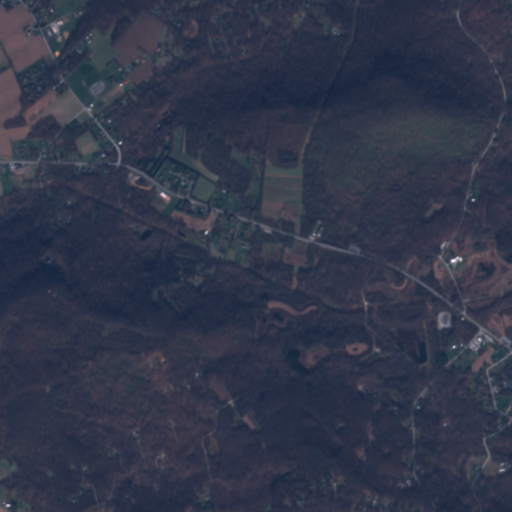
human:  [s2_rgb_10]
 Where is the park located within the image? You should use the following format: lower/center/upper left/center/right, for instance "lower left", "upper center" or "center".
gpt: The park is located in the upper left of the image.
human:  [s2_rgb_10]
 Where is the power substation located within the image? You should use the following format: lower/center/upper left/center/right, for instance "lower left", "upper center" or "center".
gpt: The power substation is located in the center right of the image.
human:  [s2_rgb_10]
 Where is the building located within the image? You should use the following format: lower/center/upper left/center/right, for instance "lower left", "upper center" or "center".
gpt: The building is located in the upper left of the image.
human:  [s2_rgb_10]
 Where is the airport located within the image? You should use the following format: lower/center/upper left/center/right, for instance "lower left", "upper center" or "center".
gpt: There is no airport in the image.